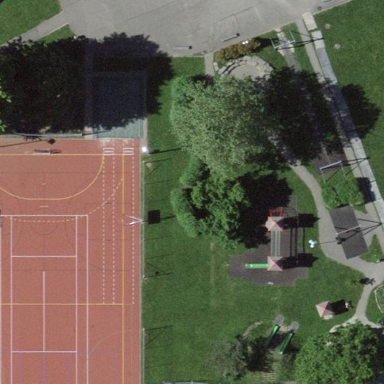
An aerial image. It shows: Playground area for leisure land.